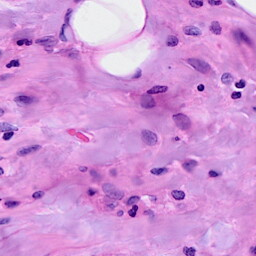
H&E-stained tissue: Breast